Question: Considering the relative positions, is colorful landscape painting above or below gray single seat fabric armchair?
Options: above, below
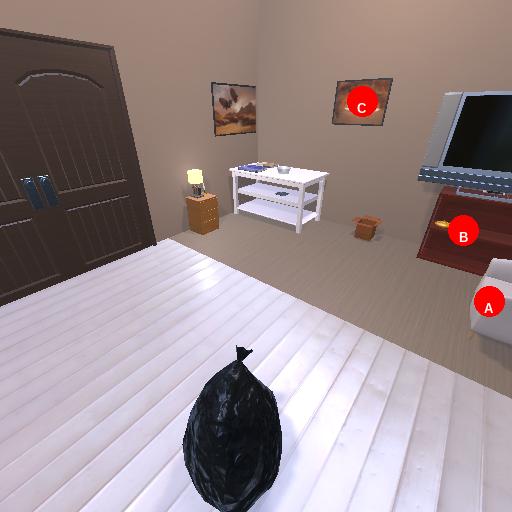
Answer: above